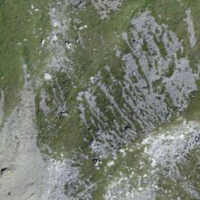
EUNIS habitat code: 31
Species observed at this site:
Bartsia alpina